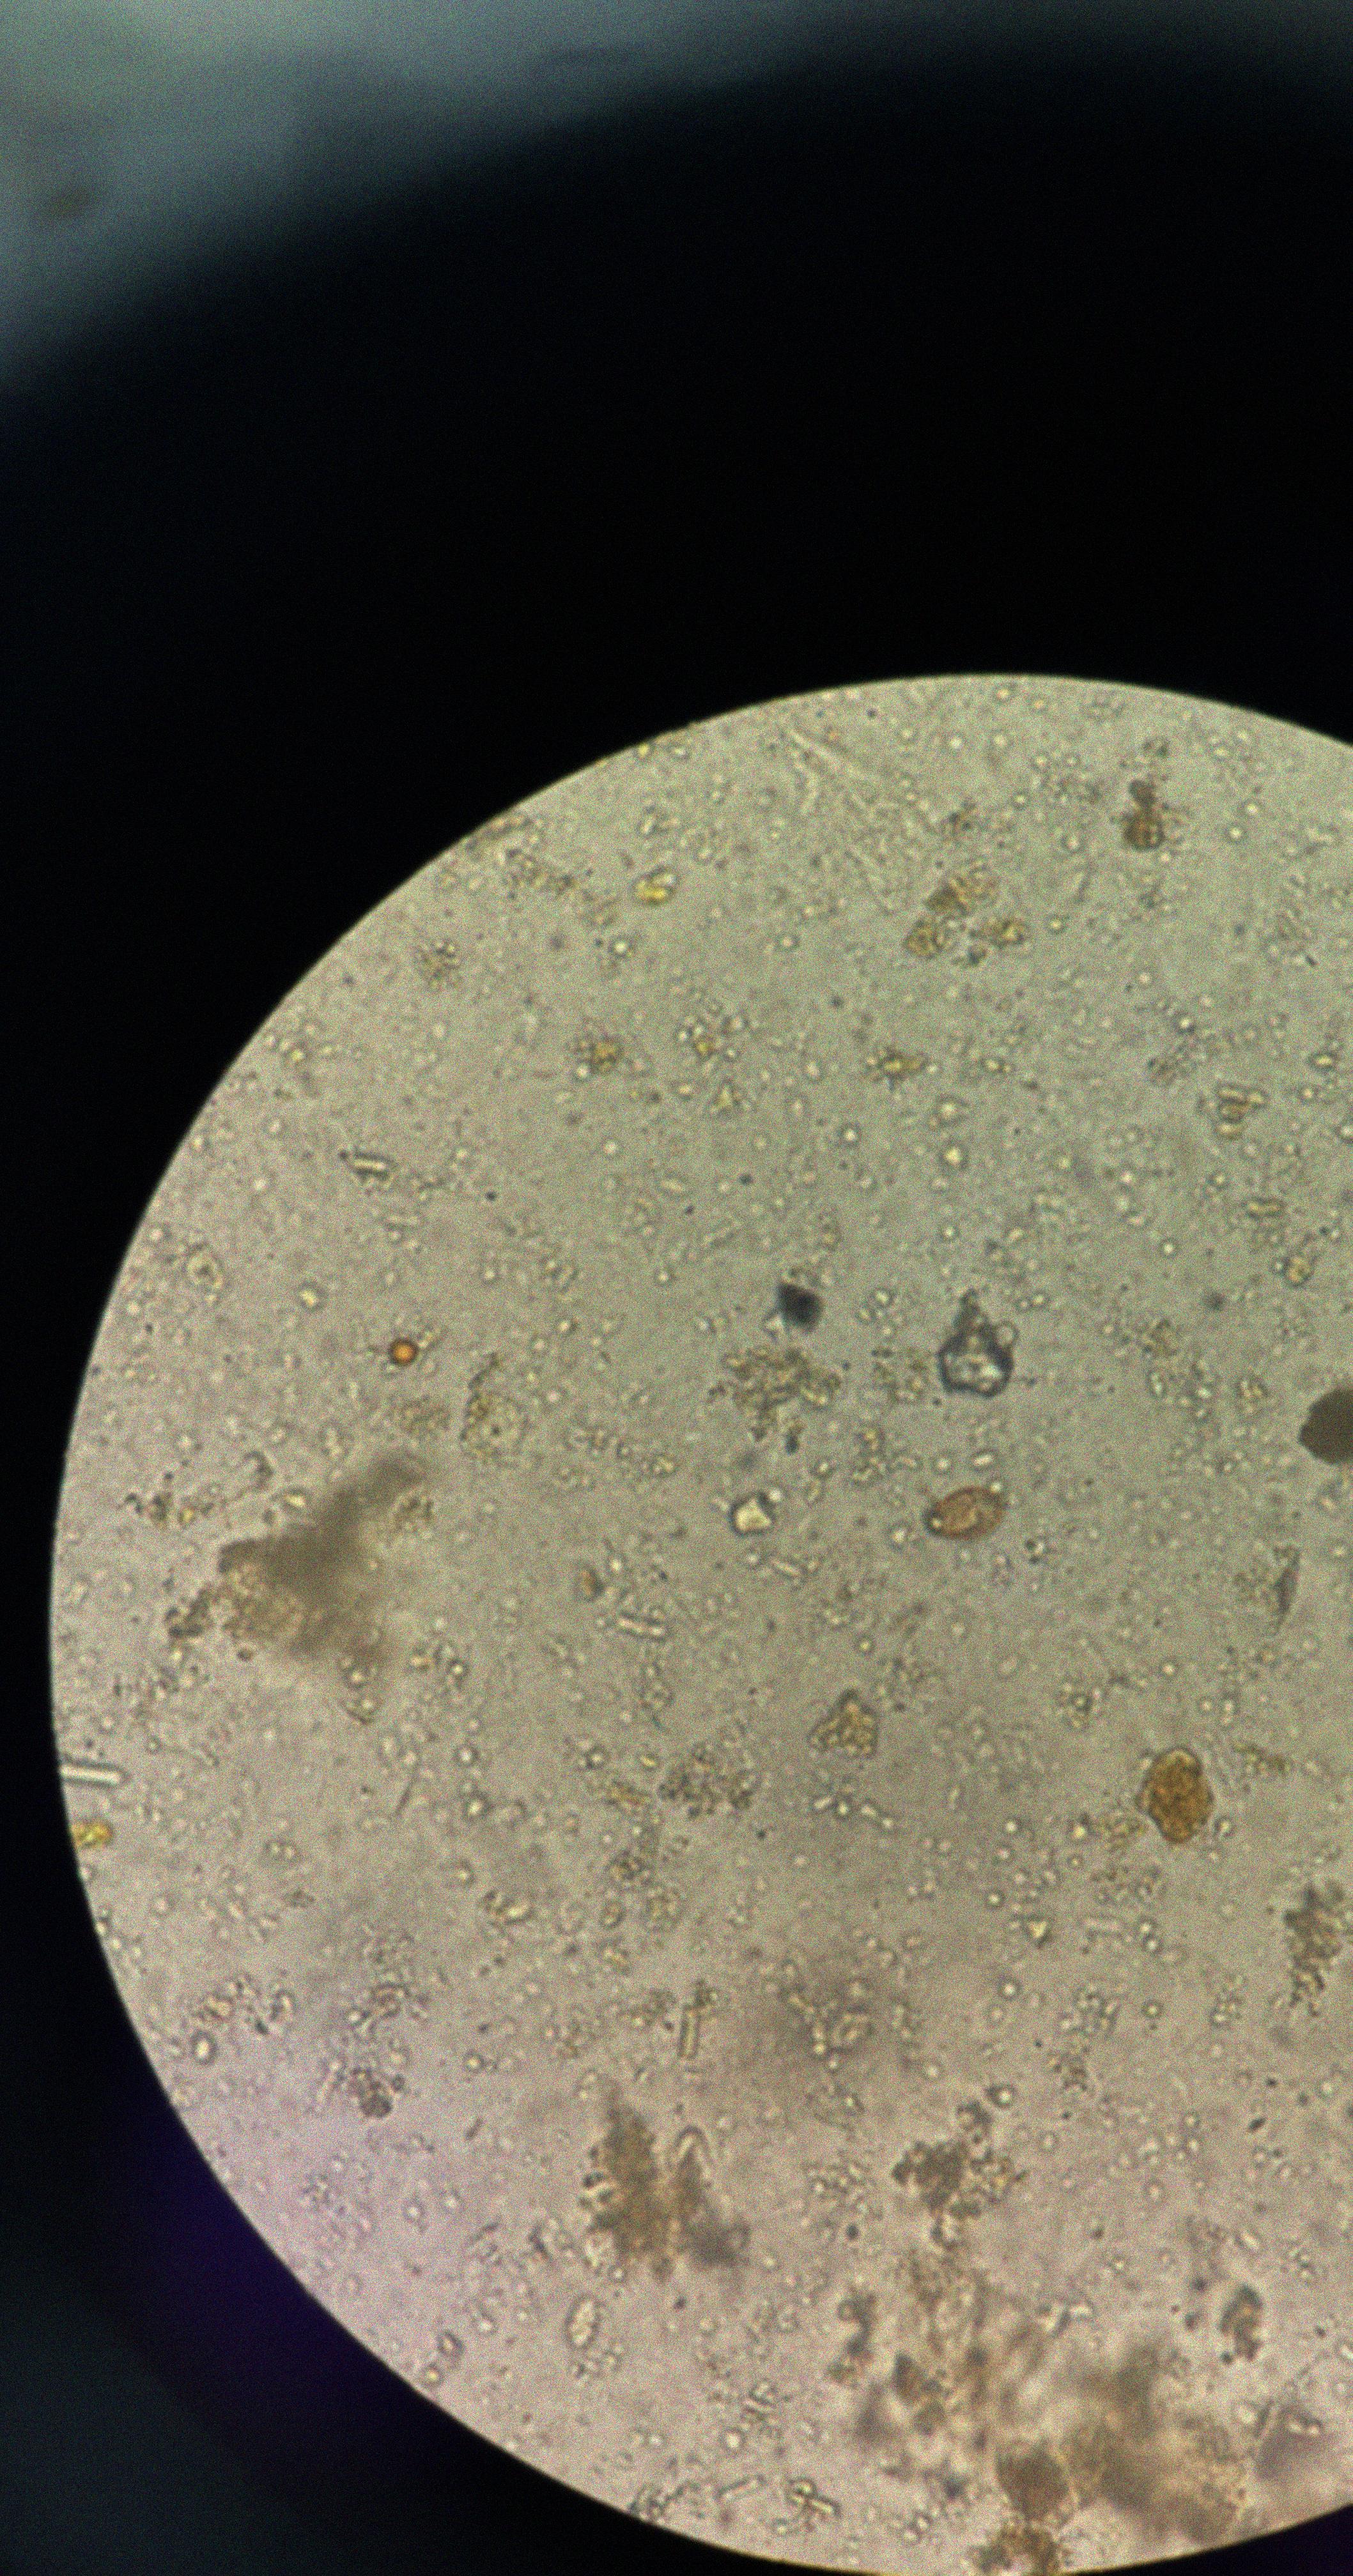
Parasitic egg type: Opisthorchis viverrine